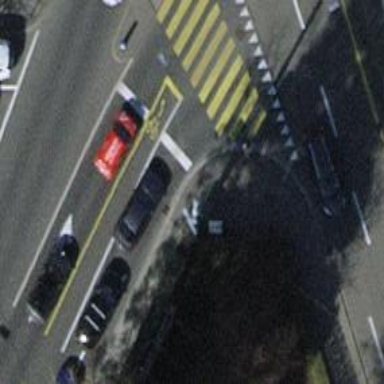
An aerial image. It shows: Street cabinet.